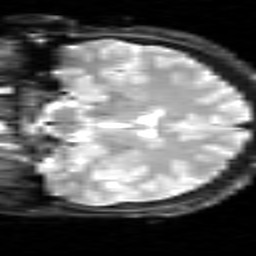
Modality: inplaneT2
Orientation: coronal
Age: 22
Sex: male